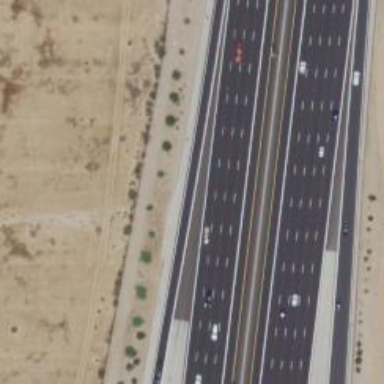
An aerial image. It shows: Asphalt motorway link.